Question: I have several points, and I try to draw Bezier curve using code below
'''
PathFigure pf = new PathFigure(points.From, ps, false); //ps - list of Bezier segments
PathFigureCollection pfc = new PathFigureCollection();
pfc.Add(pf);
var pge = new PathGeometry();
pge.Figures = pfc;
Path p = new Path();
p.Data = pge;
p.Stroke = new SolidColorBrush(Color.FromRgb(244, 111, 011));
'''
My Bezier segments look like this
- - -
But I got this strange curve (here is 3 big (Nodes) and 7 small ellipse (is my points)):

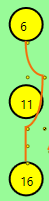
Answer: The line you're getting is the union of three distinct Bezier curves - one for each group of three points. (One for each "Bezier segment"?)
If you want a single smooth curve, you need to pass your 9 (or more) points as a single collection of points (single "Bezier segment"?), not as groups of three points.
Edit: Apparently <URL> just gives a collection of Bezier segments rather than a single smooth Bezier...
So since WPF doesn't give you anything useful, I knocked something together using the maths <URL>. It's a numeric solution, but it seems to be pretty performant even with enough points to look nice and smooth:
'''
PolyLineSegment GetBezierApproximation(Point[] controlPoints, int outputSegmentCount)
{
Point[] points = new Point[outputSegmentCount + 1];
for (int i = 0; i <= outputSegmentCount; i++)
{
double t = (double)i / outputSegmentCount;
points[i] = GetBezierPoint(t, controlPoints, 0, controlPoints.Length);
}
return new PolyLineSegment(points, true);
}
Point GetBezierPoint(double t, Point[] controlPoints, int index, int count)
{
if (count == 1)
return controlPoints[index];
var P0 = GetBezierPoint(t, controlPoints, index, count - 1);
var P1 = GetBezierPoint(t, controlPoints, index + 1, count - 1);
return new Point((1 - t) * P0.X + t * P1.X, (1 - t) * P0.Y + t * P1.Y);
}
'''
Using this,
'''
private void Grid_Loaded(object sender, RoutedEventArgs e)
{
Point[] points = new[] {
new Point(0, 200),
new Point(0, 0),
new Point(300, 0),
new Point(350, 200),
new Point(400, 0)
};
var b = GetBezierApproximation(points, 256);
PathFigure pf = new PathFigure(b.Points[0], new[] { b }, false);
PathFigureCollection pfc = new PathFigureCollection();
pfc.Add(pf);
var pge = new PathGeometry();
pge.Figures = pfc;
Path p = new Path();
p.Data = pge;
p.Stroke = new SolidColorBrush(Color.FromRgb(255, 0, 0));
((Grid)sender).Children.Add(p);
}
'''
gives